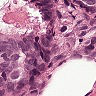
Metastatic tissue present: yes